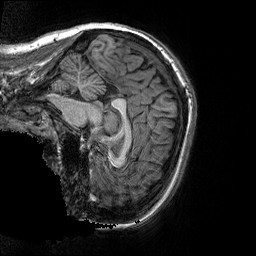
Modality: T1w
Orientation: sagittal
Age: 28